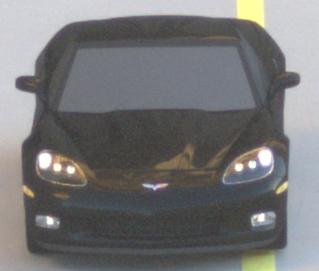
Make: Chevrolet
Model: Corvette Coupé
Detailed model: Corvette (C6) Coupé
Model produced from: 2005/02
Model produced until: 2008/03
Doors: 3
Color: black
Road condition: dry road
Daytime: sunrise or sunset
Contrast: medium contrast